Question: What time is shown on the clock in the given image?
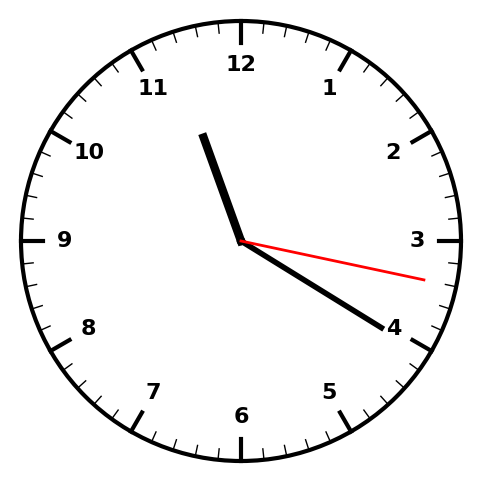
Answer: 11:20:17